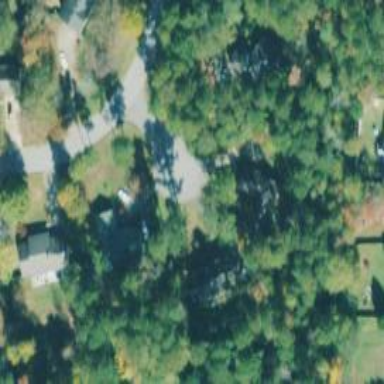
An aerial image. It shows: Residential road.